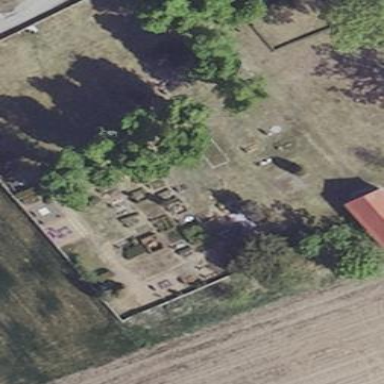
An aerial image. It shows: Cemetery.